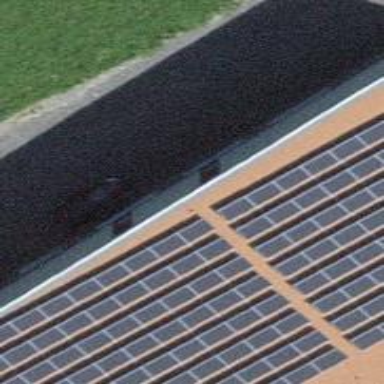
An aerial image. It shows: Solar power generator utilizing photovoltaic technology with solar photovoltaic panels.